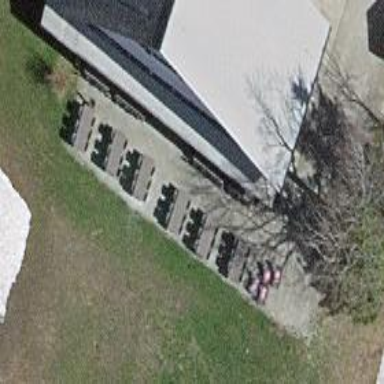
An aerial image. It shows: Outdoor seating area for leisure land.